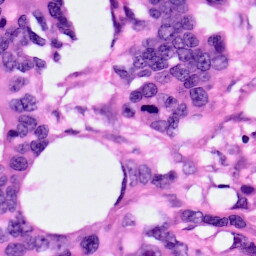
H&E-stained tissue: Pancreatic